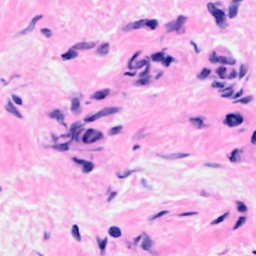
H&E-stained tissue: Breast